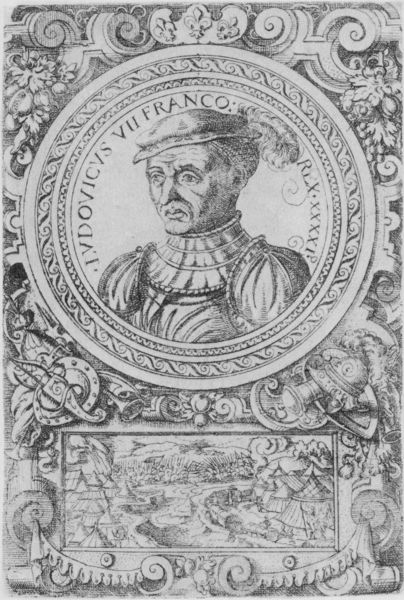
Titel: Bildnis von Ludwig VII, König von Frankreich
Künstler: Jost Amman
Institution: (Seriendruck)
Schlagwörter: dunkel, feder, hand, mann, schatten, weiß, landschaft, stadt, finger, frankreich, hell, hut, licht, mund, nase, ohr, profil, schmuck, schwarz, szene, zeichnung, blick, haube, muster, ornament, alt, hemd, mütze, augen, falten, kleidung, kragen, rahmen, ärmel, bild, bildnis, hals, halskrause, portrait, porträt, haare, blatt, brustbild, poträt, renaissance, kreis, oval, rund, trauben, federbusch, holzschnitt, schrift, bogen, kette, graphik, rand, fluß, krieg, schlacht, könig, tafel, spitz, inschrift, floral, ornamente, verzierung, rüschen, medaillon, druck, radierung, stich, illustration, militär, schwarzweiß, text, buchstaben, plakette, beschriftung, stirnfalten, helm, herrscher, krause, portraits, ritter, rüstung, franz, fries, barett, halbprofil, runzeln, voluten, kanonen, landkarte, edelmann, kupferstich, zweiteilig, ludwig, zelt, zelte, münze, lateinisch, umschrift, reisen, frontispiz, ase, vignette, seriendruck, ludovicus, rex, rundmedaillon, schlachtenszene, kreiss, hut feder, ludwig vii., ludwig vii, franco, frano, keliung